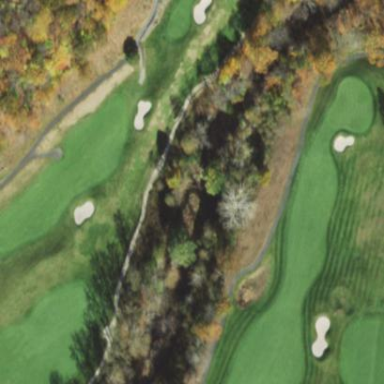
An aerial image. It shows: Golf fairway surrounded by grass.